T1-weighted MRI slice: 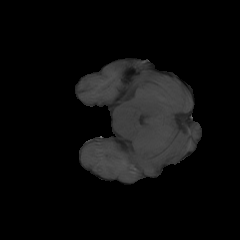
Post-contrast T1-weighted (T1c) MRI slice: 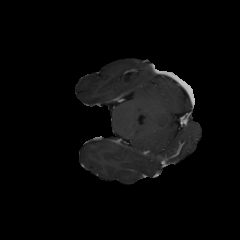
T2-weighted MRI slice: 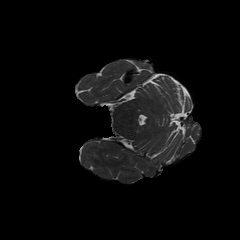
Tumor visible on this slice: no